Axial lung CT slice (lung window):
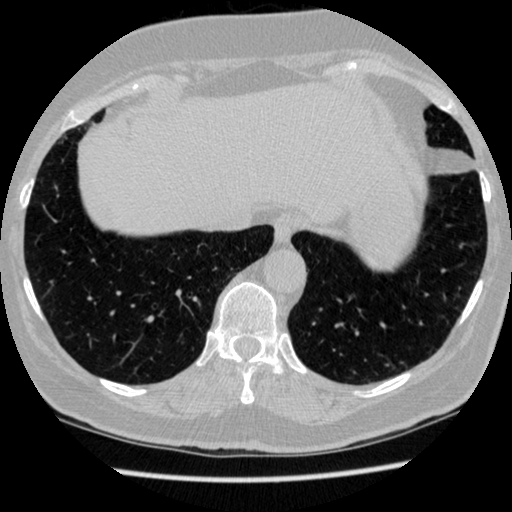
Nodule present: no